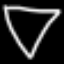
Label: diamond